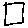
Label: square